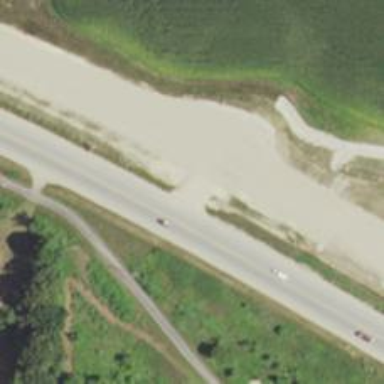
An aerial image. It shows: Trunk link highway.